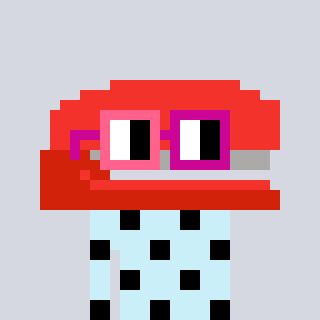
a pixel art character with square pink and red glasses, a stapler-shaped head and a cold-colored body on a cool background